Field crop: maize
Growth stage: 1
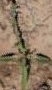
Species: atriplex